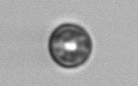
Label: Thalassiosira